Field crop: maize
Growth stage: 2
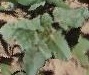
Species: datura